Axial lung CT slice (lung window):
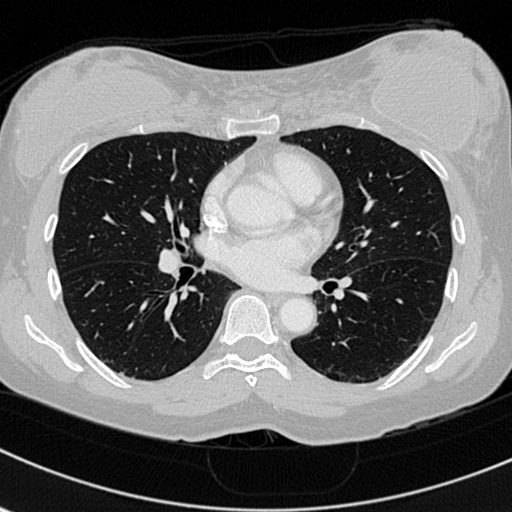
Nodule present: no